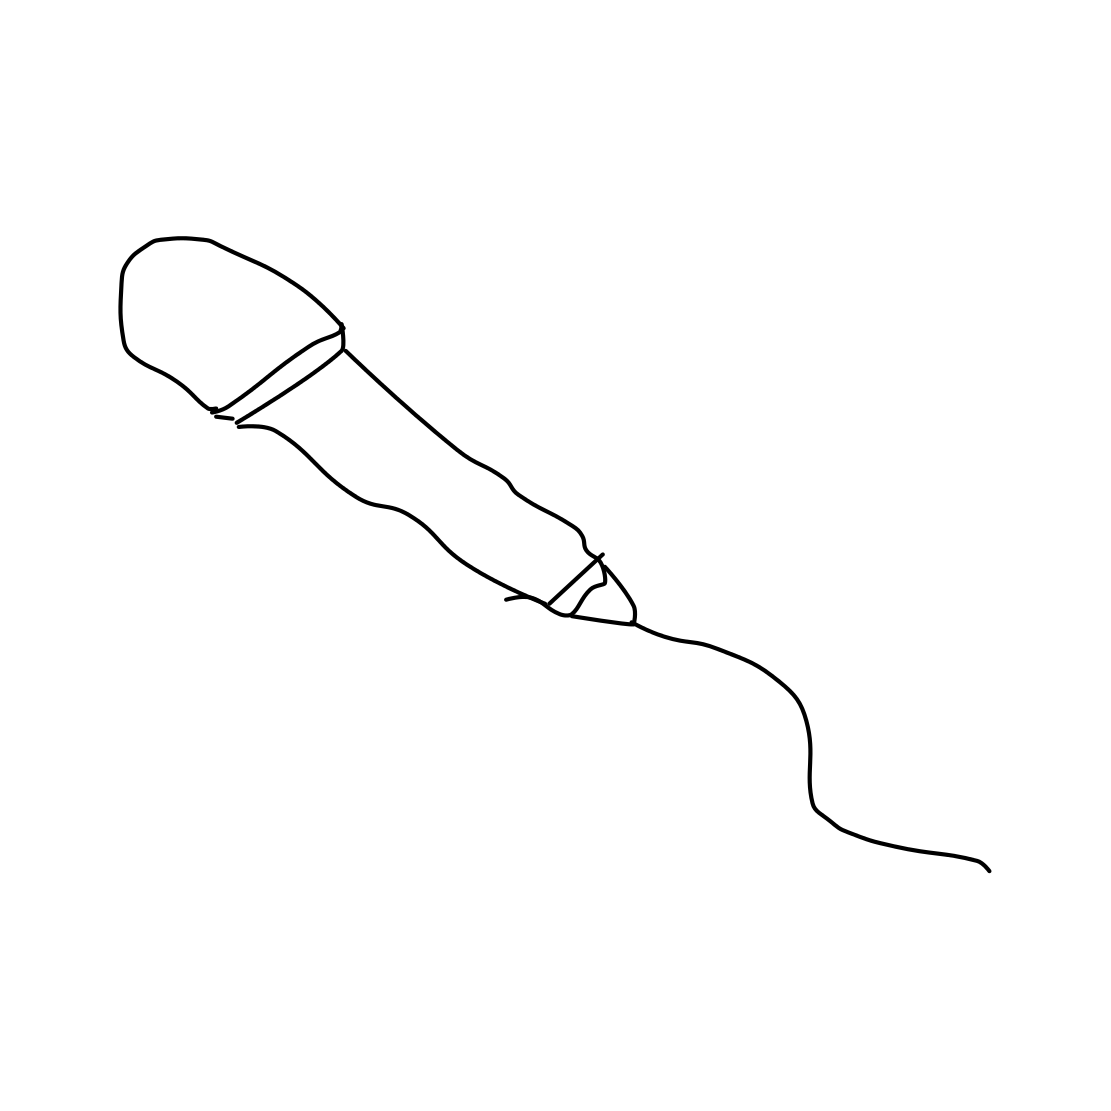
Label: microphone